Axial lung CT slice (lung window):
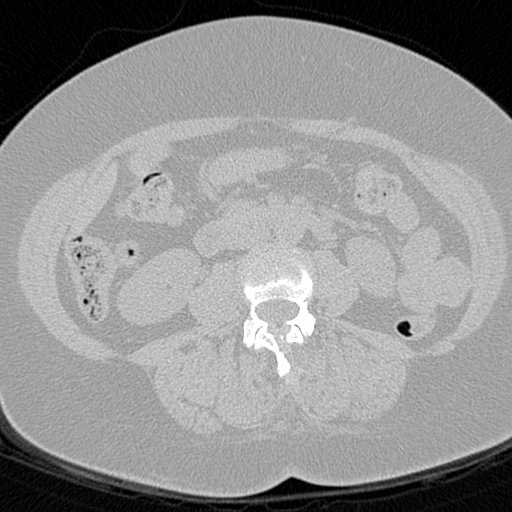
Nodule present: no